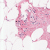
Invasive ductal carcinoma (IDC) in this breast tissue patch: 0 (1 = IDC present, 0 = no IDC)